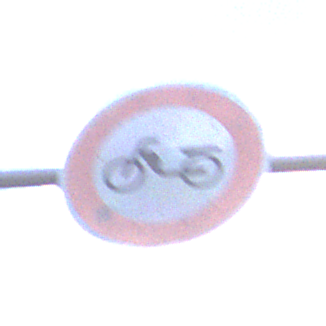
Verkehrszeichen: VerbotMofas
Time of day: MorningAfternoon
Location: Outdoor (Nature)
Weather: PartlyCloudy
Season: NotSpecified
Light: Natural